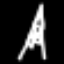
Label: The Eiffel Tower